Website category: university
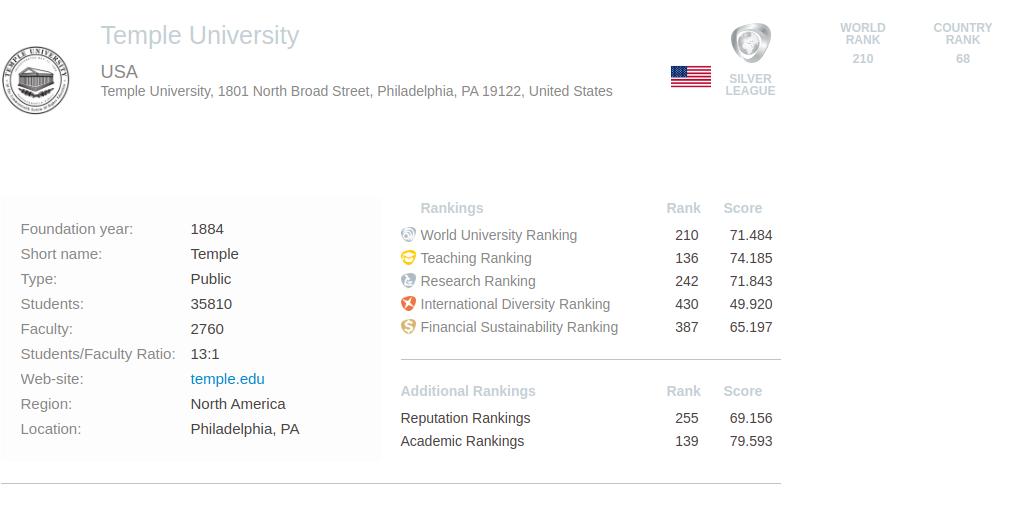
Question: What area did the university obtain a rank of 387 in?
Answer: Financial Sustainability Ranking

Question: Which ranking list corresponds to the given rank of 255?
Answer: Reputation Rankings

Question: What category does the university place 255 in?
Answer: Reputation Rankings

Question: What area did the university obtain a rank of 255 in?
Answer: Reputation Rankings

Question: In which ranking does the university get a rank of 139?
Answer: Academic Rankings

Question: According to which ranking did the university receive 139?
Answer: Academic Rankings

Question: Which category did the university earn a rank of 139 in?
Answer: Academic Rankings

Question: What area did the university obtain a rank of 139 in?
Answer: Academic Rankings

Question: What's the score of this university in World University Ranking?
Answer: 71.484

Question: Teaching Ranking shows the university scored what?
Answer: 74.185

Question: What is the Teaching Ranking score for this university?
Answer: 74.185

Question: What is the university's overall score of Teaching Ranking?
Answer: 74.185

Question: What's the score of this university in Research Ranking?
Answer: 71.843

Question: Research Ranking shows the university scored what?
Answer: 71.843

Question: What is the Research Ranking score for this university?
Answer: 71.843

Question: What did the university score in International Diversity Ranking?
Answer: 49.920

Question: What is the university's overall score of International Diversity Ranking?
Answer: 49.920

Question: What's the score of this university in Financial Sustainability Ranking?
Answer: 65.197

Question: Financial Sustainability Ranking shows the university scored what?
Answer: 65.197

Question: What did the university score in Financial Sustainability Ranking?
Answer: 65.197

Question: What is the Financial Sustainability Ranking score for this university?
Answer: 65.197

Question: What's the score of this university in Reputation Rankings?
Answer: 69.156

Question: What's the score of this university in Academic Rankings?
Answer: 79.593

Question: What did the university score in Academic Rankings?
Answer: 79.593

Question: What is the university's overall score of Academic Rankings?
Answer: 79.593

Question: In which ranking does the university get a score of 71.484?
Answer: World University Ranking

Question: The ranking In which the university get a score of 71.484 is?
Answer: World University Ranking

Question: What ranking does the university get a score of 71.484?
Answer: World University Ranking

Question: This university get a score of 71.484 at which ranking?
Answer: World University Ranking

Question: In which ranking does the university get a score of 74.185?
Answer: Teaching Ranking

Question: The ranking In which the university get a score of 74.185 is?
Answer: Teaching Ranking

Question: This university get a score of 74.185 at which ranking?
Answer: Teaching Ranking

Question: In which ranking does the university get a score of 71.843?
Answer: Research Ranking

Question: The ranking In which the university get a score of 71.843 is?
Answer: Research Ranking

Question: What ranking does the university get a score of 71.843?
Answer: Research Ranking

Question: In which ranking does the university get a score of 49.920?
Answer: International Diversity Ranking

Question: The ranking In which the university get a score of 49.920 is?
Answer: International Diversity Ranking

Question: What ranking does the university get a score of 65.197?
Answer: Financial Sustainability Ranking

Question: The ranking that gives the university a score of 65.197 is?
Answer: Financial Sustainability Ranking

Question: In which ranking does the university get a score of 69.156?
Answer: Reputation Rankings

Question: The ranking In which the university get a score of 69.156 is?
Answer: Reputation Rankings

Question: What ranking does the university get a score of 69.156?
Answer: Reputation Rankings

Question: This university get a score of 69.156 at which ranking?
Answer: Reputation Rankings

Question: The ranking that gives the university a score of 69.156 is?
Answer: Reputation Rankings

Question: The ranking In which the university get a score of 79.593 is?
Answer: Academic Rankings

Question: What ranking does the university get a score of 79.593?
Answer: Academic Rankings

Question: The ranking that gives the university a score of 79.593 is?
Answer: Academic Rankings